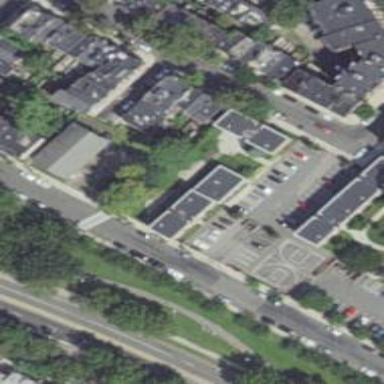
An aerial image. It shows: Parking area with surface.